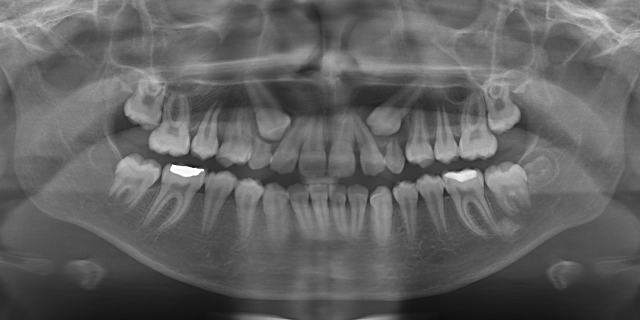
adult